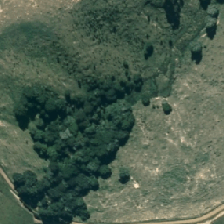
Land cover: low_producing_grassland